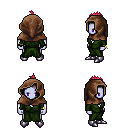
a pixel art fantasy rpg character, male body template, dark elf, purple skin, green robe, magenta pants, ruby red mohawk hairstyle, cloth hood, bracelets, metal boots, four views (front, back, left, right), 2x2 character sprite sheet, small pixel art, hard edges, no anti-aliasing